Question: New to C#. Like the title, I'm having difficulty trying to raise an event. It will eventually then be consumed on another form.
What I'm trying to do is have many instances of a custom user control (my event raising form(s)) that creates a tcp client, connects, and then closes. When this tcp client has an "error", be it a catch exception, I want an event to be raised. I'm forcing the error right now by having my internet turned off to test. My first problem is I can't even get the event to be raised at all. I'll show the event code I'm working with on my custom user control:
'''
public delegate void TaskCompleteEventHandler(object sender, TaskCompleteEventArgs e);
public event TaskCompleteEventHandler TaskComplete;
public class TaskCompleteEventArgs : System.EventArgs
{
// add local member variables to hold text
private string errorString;
// class constructor
public TaskCompleteEventArgs(string ErrorString)
{
this.errorString = ErrorString;
}
// Property
public string ErrorString
{
get
{
return errorString;
}
set
{
errorString = value;
}
}
}
'''
This is my method that processes the exception and ideally would raise the event and allow the host form to print the string and exception accordingly.
'''
private void ErrorLogging(string ex)
{
errorString = String.Format(/*...errorString formatting...*/);
// instance the event args and pass it the errorString value
TaskCompleteEventArgs args = new TaskCompleteEventArgs(errorString);
// raise the event with the updated arguments
TaskComplete(this, args); //----> THIS IS WHERE I GET AN ERROR!! <----
this.Dispose();
}
'''
The error is 'Object reference not set to an instance of an object.'
Here's the Watch screen of my 'TaskComplete(this, args)'

I can't seem to debug this... I'm just not strong enough yet to know what I've done wrong. How is it causing side effects?
I'm sure I'm going to have more issues on my main form when I get this going... Does anyone have a clue what's causing this? Thanks in advance.
---
EDIT: On my main form:
'''
public Form1()
{
InitializeComponent();
// Start control disabled and subscribe each control the event
foreach (var control in controlList)
{
control.Enabled = false;
control.TaskComplete += new dev_emu_project.dev_emu_widget.TaskCompleteEventHandler(OnTaskComplete);
}
}
List<dev_emu_project.dev_emu_widget> controlList = new List<dev_emu_project.dev_emu_widget>();
public void OnTaskComplete(object sender, dev_emu_project.TaskCompleteEventArgs e)
{
//.... work for processing
}
}
'''
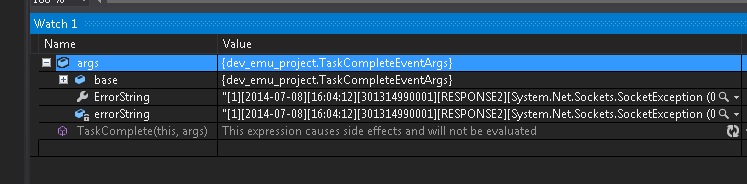
Answer: You are getting a 'NullReferenceException' because you're invoking an empty event, meaning no delegate has been registered to it. You need to make sure 'TaskComplete' isn't null before invoking it.
Add a null check before invoking to make sure someone did register to your event:
'''
if (TaskComplete != null)
{
TaskComplete(this, args);
}
'''
From MSDN <URL>:
> Once a class has declared an event, it can treat that event just like a field of the indicated delegate type. The field will either be null, if no client has hooked up a delegate to the event, or else it refers to a delegate that should be called when the event is invoked. Thus, invoking an event is generally done by first checking for null and then calling the event